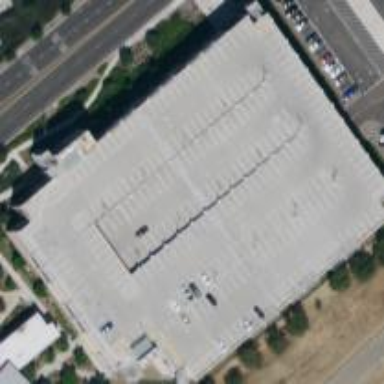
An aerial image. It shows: Multi-storey parking building.